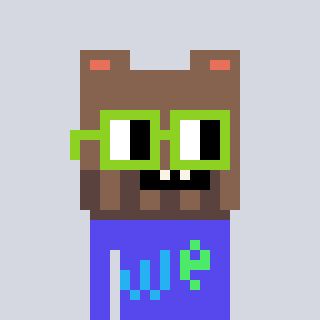
a pixel art character with square light green glasses, a bear-shaped head and a computerblue-colored body on a cool background